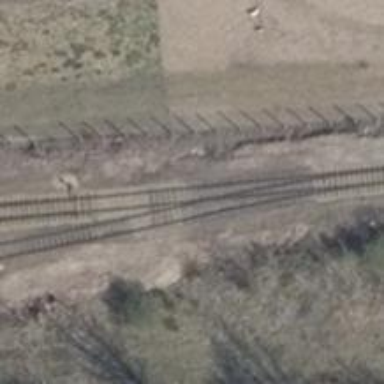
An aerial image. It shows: Railway switch.